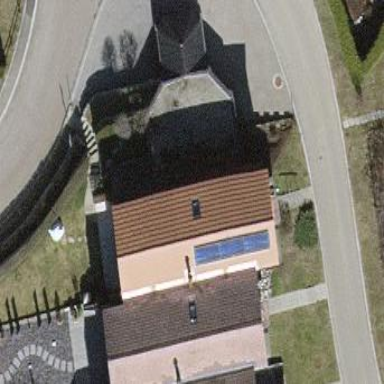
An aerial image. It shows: Garage with flat roof.